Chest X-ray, PA view. Patient: 57 years old, sex F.
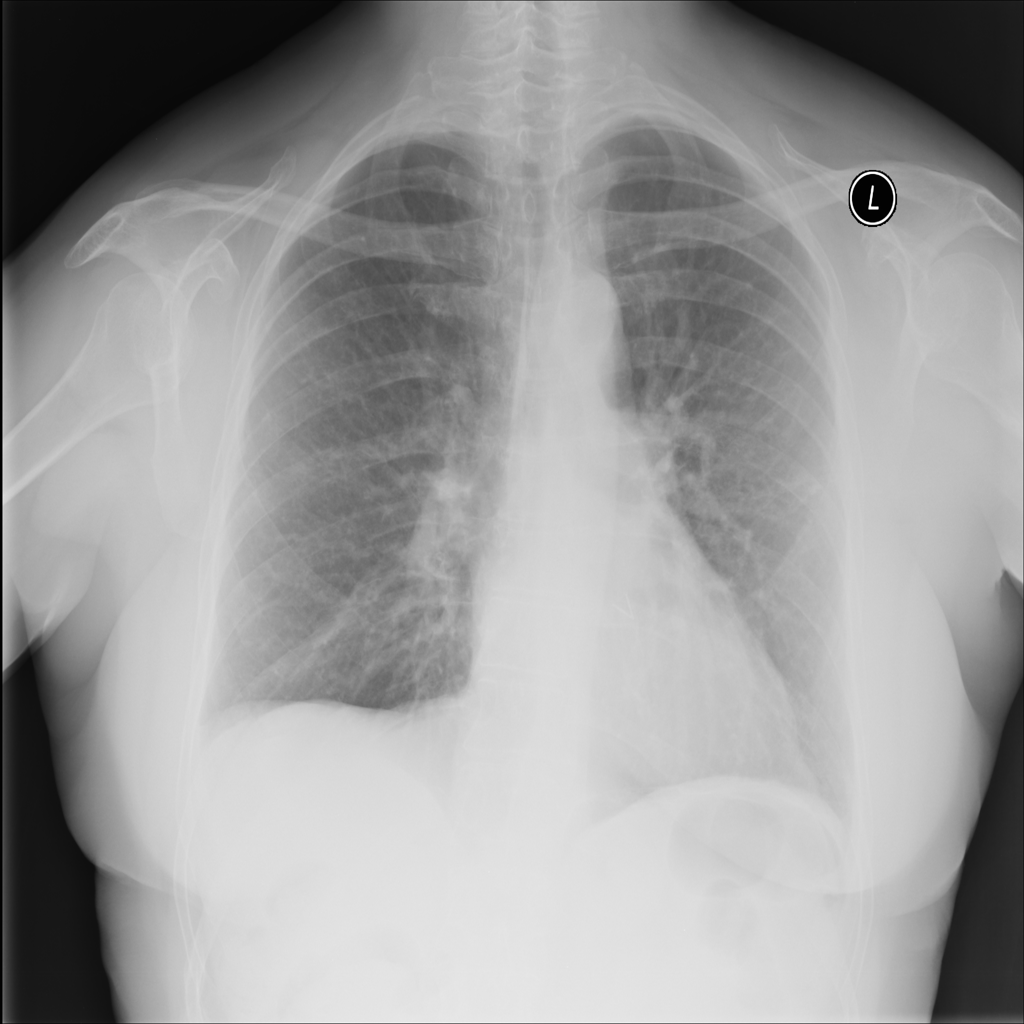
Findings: No Finding